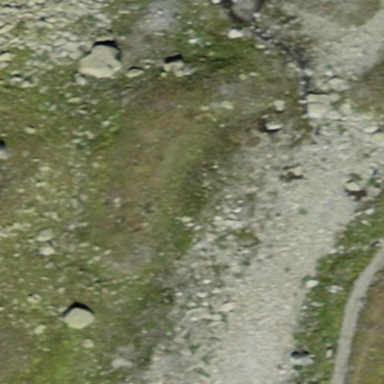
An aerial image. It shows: Scree landscape.